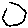
Label: hexagon